Question: I am trying to store and view greek characters from/to a Mysql db.
I want to use utf8 encoding i alter my db with the following command:
'''
ALTER DATABASE el CHARACTER SET utf8 COLLATE utf8_general_ci
'''
Now when i am trying to create an article i see the following error:

When i am trying to fetch the article from my db i see something like:
'''
mysql> select * from article_article
-> ;
+----+------------+----------+-------------+----------------------------------------------------------------------------------+----------+------+-------+-------+--------------+---------------------+---------------------+-----------+
| id | submenu_id | title | url | body | image_id | hits | votes | grade | publisher_id | time_upload | last_modified | published |
+----+------------+----------+-------------+----------------------------------------------------------------------------------+----------+------+-------+-------+--------------+---------------------+---------------------+-----------+
| 1 | 1 | ???????? | ssss-d-ssss | <p>&epsilon;&lambda;&lambda;&eta;&nu;&iota;&kappa;?</p>
<p>&nbsp;</p>
<p>?</p> | 9 | 0 | 0 | 2.5 | 1 | 2013-04-11 10:39:30 | 2013-04-11 11:02:01 | 1 |
+----+------------+----------+-------------+----------------------------------------------------------------------------------+----------+------+-------+-------+--------------+---------------------+---------------------+-----------+
1 row in set (0.00 sec)
'''
I use tinymce for bodyfield..(Tinymce save greek characters very bad)
I also check that in admin page something like the following is missing:
'''
<meta http-equiv="Content-Type" content="text/html; charset=utf-8" />
'''
How can i configure django for utf8 format?
How can i configure tinymce for Emding Greek Chars normally?
changing the collate of the field with mysql commands solve the problem.
Also changing 'entity_encoding' from 'named' to 'raw' in tiny_mce.js solve and the second problem.The only problem now is that the warning doesn't disapear :(
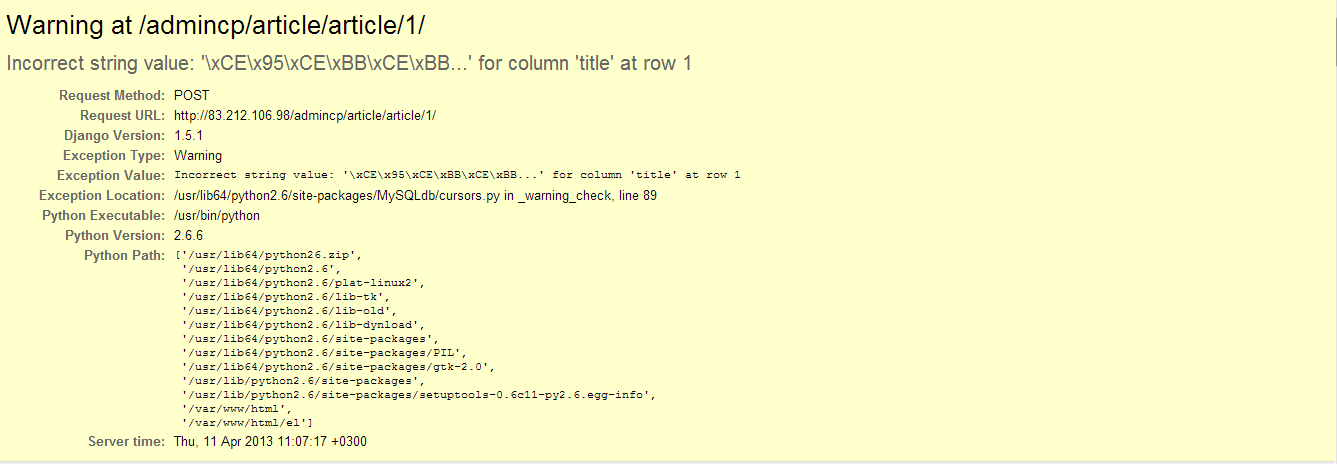
Answer: Set the 'charset' option to 'utf8mb4' in the 'OPTIONS' dict of the 'DATABASES' setting in the Django settings file:
'''
DATABASES = {
'default': {
'ENGINE': 'django.db.backends.mysql',
'NAME': 'my_db',
'USER': 'my_user',
'PASSWORD': 'my_pass',
'HOST': 'my.host',
'OPTIONS': {
'charset': 'utf8mb4' # This is the relevant line
}
}
}
'''
These options will be passed as arguments to the mysql driver connection function, which typically is 'mysqlclient'. Here you can see in the documentation all these parameters:
<URL>
If you use a <URL> for mysql though, you might need a different option.
Also make sure that in the MySQL database, the charset of the either the column, the table or the whole database is set to 'utf8mb4'. For more info about character sets in MySQL see:
MySQL docs: <URL>
MySQL docs: <URL>
Stack Overflow: <URL>
There BTW an ongoing pull-request in Django to make 'utf8mb4' the default: <URL>